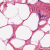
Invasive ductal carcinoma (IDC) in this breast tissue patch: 0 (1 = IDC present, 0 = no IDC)